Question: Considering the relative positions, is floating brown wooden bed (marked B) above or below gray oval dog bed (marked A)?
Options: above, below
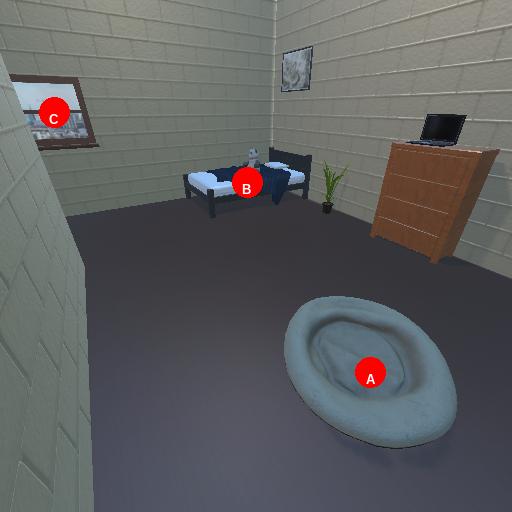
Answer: above